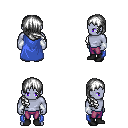
a pixel art fantasy rpg character, male body template, dark elf, purple skin, blue cape, magenta pants, white right-swept hairstyle, white cloth bracers, black shoes, four views (front, back, left, right), 2x2 character sprite sheet, small pixel art, hard edges, no anti-aliasing